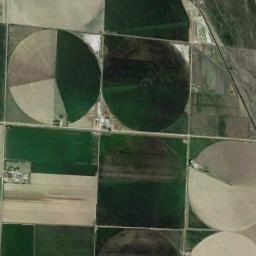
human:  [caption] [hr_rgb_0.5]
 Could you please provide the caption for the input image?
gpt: Several green-khaki circular farmlands are surrounded by some square farmlands .

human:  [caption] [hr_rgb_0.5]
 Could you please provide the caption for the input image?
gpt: Four or five circular farms of different sizes mixed with green and khaki .

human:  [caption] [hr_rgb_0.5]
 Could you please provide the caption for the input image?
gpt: There are round fields in different areas .

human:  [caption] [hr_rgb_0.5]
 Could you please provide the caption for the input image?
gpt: There are some circle farmland and square farmland .

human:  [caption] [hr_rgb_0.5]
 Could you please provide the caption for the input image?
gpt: There are circular farmlands and rectangle farmlands arranged neatly .